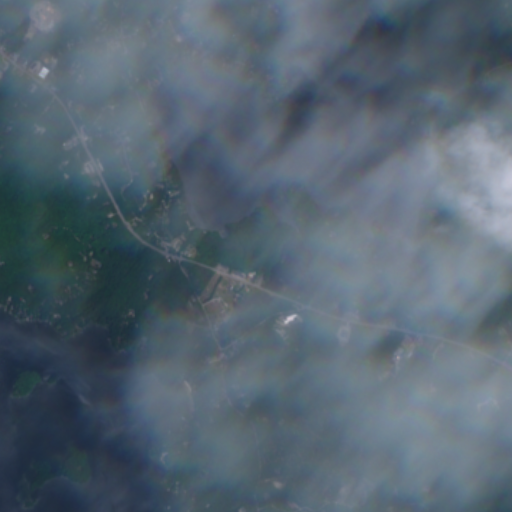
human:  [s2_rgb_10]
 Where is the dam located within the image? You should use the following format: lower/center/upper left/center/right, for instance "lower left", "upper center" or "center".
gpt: The dam is located in the lower center of the image.
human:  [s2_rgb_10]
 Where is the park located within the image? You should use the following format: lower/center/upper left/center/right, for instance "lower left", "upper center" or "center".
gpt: The park is located in the lower left of the image.
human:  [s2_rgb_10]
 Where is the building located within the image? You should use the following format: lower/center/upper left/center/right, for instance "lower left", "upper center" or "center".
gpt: The building is located in the upper left of the image.
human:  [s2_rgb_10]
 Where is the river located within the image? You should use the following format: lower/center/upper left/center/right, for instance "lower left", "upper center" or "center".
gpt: The river is located in the lower center of the image.
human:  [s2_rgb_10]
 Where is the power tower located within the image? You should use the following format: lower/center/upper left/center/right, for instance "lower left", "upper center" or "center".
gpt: There is no power tower in the image.